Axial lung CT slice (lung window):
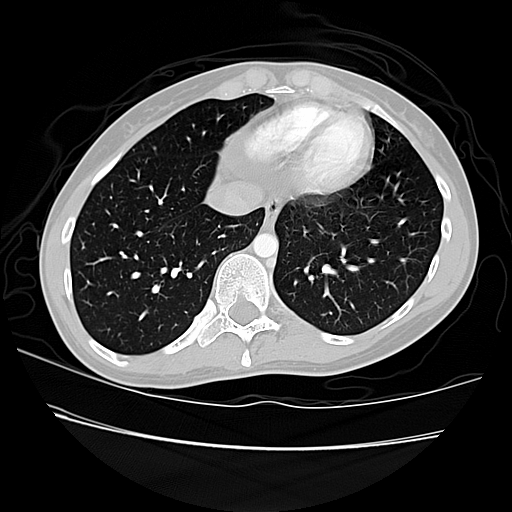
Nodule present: no